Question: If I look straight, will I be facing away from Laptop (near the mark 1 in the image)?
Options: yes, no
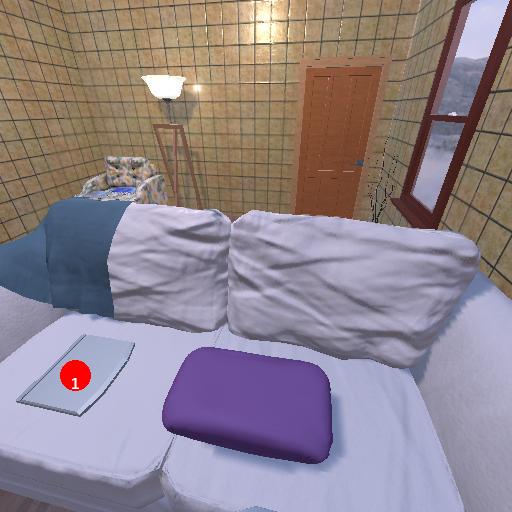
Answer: yes